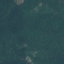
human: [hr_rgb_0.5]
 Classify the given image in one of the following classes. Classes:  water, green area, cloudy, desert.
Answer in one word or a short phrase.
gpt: green area